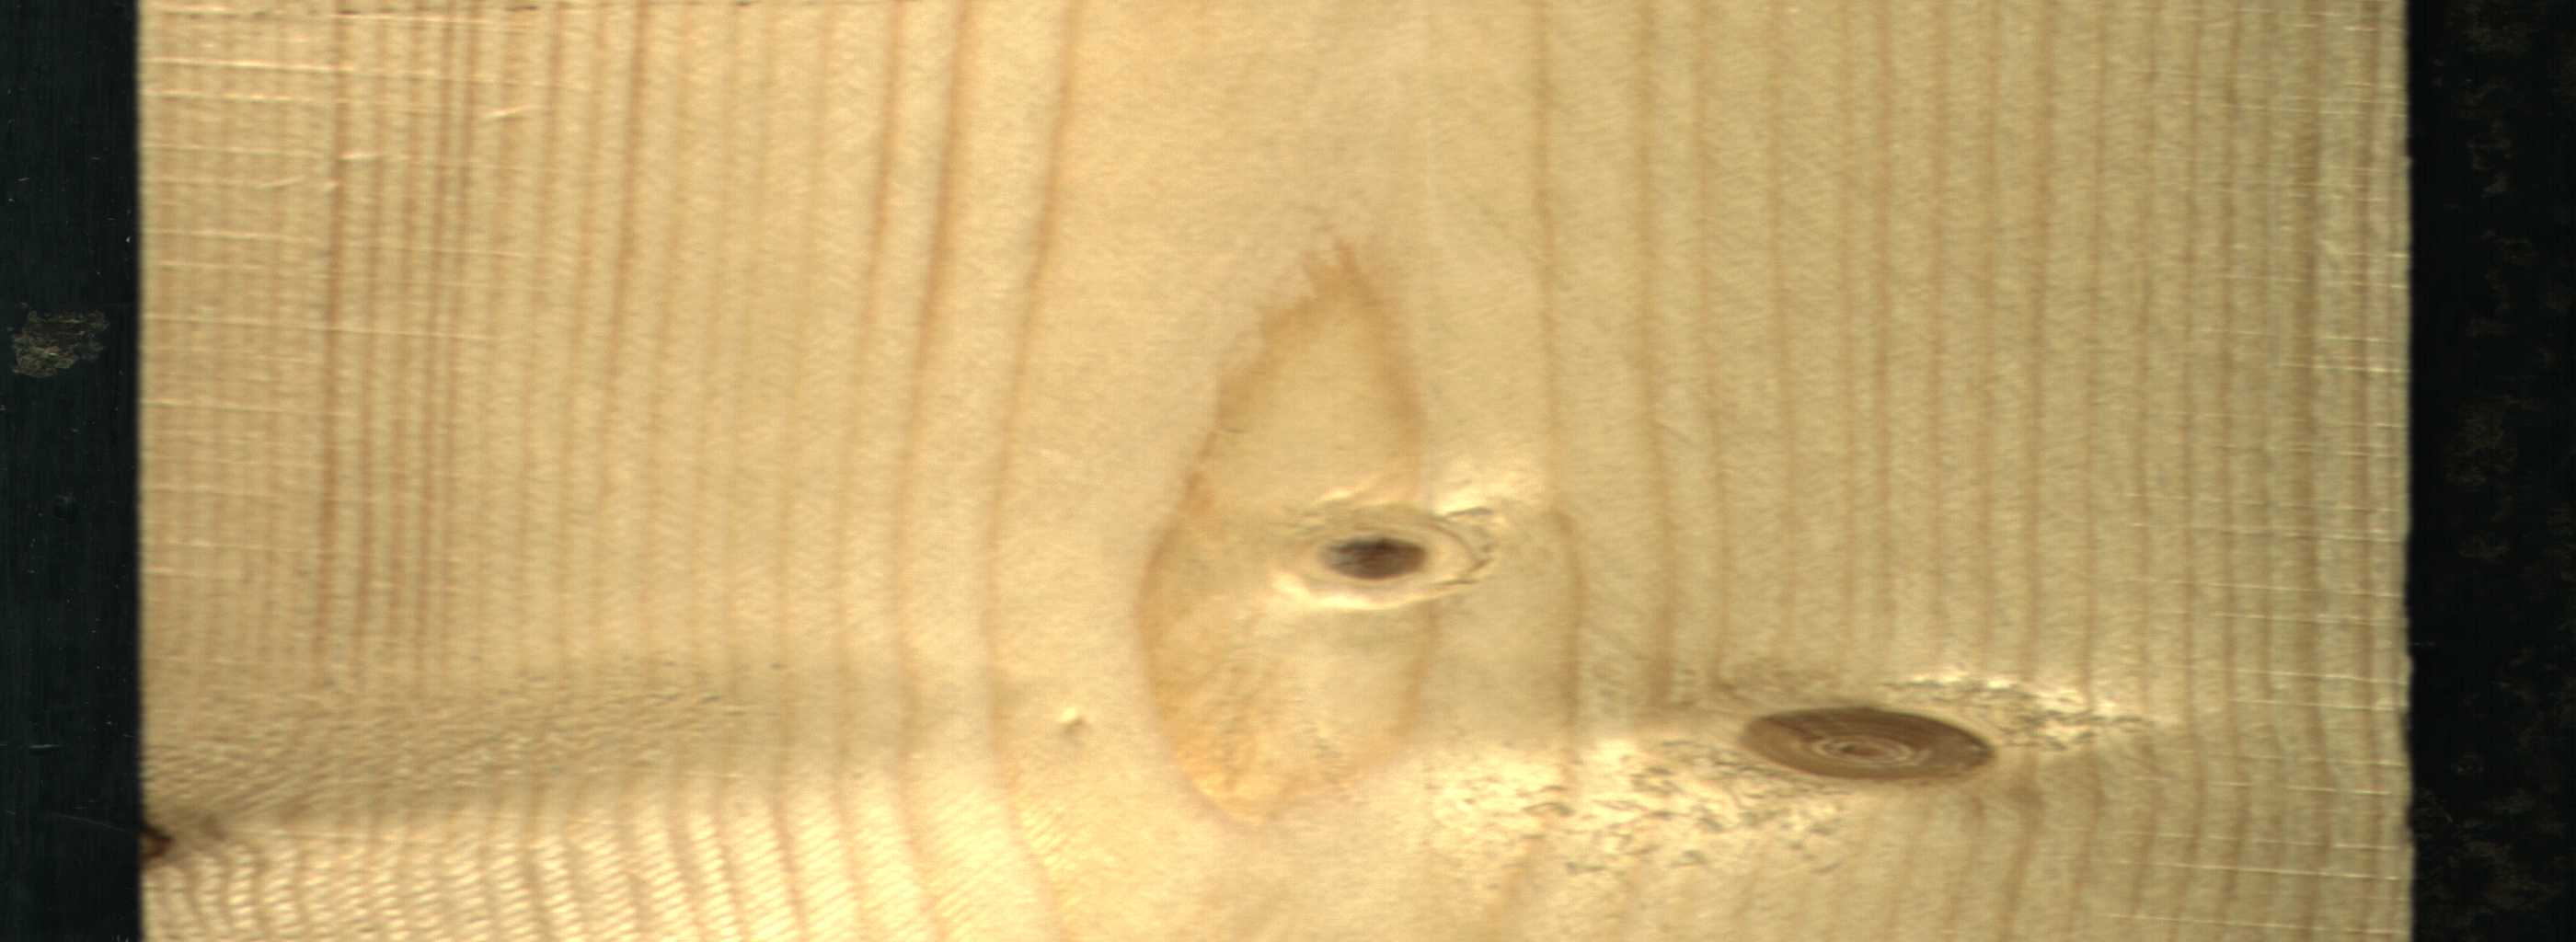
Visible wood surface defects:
Dead_Knot
Live_Knot
Live_Knot